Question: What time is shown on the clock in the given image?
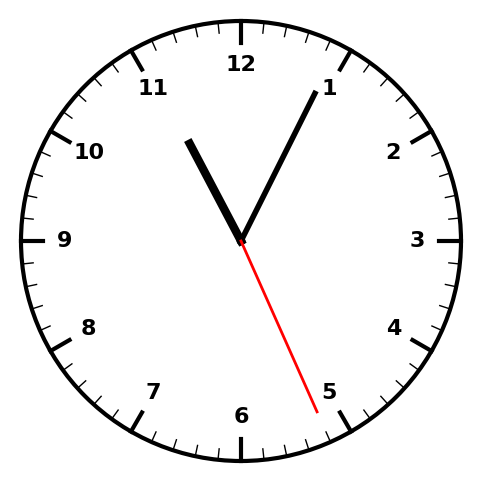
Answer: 11:04:26